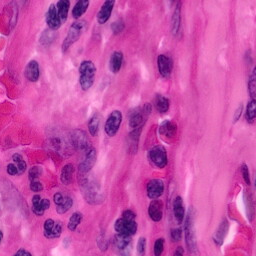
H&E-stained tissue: Pancreatic